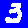
Digit: 3